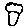
Label: tree